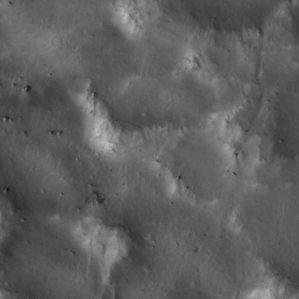
Label: non_frost